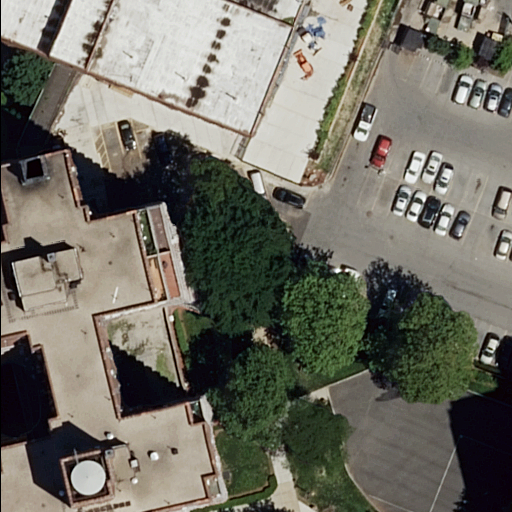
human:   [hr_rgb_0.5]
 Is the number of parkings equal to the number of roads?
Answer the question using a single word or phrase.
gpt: no

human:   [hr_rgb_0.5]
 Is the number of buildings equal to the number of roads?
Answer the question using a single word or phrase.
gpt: yes

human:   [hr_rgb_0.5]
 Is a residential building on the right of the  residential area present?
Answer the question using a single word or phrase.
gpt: no

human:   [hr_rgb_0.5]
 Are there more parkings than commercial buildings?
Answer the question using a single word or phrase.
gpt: yes

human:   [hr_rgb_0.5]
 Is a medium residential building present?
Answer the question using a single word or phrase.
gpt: yes

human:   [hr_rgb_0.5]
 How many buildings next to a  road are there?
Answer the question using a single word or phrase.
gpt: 3

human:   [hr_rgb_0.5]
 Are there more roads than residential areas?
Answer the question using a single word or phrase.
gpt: yes

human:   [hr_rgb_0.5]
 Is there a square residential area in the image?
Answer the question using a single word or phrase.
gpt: no

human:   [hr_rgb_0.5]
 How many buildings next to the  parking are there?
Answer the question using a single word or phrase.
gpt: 3

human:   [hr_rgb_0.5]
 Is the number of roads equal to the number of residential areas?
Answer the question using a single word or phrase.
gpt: no

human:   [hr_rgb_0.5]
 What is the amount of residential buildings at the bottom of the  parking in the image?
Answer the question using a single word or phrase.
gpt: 0

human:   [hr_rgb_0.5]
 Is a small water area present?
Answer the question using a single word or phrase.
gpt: no

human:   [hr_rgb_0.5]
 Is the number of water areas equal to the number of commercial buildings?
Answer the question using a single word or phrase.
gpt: yes

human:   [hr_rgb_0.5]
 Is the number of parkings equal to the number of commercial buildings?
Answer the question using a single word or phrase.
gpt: no

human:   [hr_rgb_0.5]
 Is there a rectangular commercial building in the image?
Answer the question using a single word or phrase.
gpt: no

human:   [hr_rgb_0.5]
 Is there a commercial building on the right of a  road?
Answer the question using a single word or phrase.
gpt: no

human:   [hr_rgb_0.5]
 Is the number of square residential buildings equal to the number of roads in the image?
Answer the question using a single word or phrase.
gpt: no

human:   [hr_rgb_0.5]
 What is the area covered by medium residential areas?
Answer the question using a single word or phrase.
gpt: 0m2

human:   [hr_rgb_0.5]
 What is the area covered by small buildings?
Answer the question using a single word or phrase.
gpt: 0m2

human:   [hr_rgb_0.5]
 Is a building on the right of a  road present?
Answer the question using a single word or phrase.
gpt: no

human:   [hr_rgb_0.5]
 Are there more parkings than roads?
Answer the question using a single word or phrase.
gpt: no

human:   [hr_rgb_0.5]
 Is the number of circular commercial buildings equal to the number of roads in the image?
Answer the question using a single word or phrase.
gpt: no

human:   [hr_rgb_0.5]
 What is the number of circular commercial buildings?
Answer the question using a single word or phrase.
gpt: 0

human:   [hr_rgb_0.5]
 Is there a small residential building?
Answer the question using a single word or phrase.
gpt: no

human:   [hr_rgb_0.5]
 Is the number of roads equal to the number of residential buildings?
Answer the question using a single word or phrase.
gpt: yes

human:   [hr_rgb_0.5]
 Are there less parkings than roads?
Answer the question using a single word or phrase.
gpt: yes

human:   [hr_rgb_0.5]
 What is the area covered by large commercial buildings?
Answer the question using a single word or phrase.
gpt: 0m2

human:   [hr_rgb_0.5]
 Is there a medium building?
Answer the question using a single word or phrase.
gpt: yes

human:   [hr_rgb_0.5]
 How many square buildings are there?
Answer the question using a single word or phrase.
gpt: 0

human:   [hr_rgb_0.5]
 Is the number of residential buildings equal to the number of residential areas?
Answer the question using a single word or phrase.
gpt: no

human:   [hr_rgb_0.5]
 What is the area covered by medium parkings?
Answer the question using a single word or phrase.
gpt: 0m2

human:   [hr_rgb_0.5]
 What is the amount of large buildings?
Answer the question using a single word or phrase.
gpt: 2

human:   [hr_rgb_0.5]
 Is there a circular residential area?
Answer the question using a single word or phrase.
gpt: no

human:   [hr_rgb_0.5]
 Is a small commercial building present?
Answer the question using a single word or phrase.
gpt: no

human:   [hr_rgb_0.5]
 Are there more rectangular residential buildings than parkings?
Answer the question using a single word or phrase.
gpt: no

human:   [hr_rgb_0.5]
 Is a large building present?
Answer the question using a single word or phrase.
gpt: yes